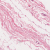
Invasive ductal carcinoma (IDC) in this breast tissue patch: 0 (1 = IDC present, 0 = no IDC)